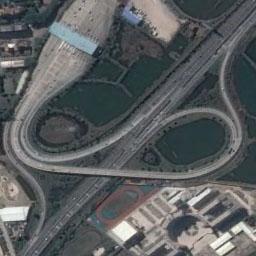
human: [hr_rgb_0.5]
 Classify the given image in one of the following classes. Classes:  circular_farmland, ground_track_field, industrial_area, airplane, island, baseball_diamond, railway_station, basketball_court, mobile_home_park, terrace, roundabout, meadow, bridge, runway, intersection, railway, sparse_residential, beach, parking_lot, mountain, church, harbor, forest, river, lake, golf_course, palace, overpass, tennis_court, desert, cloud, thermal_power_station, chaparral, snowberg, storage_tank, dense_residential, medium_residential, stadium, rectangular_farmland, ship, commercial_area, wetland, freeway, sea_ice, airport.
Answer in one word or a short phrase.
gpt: overpass